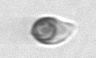
Label: Cryptophyta